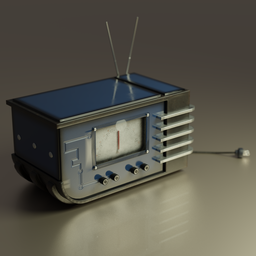
Label: electronics